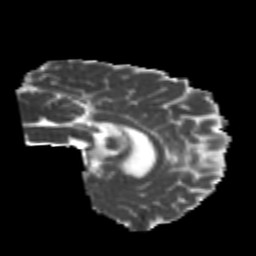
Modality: MD
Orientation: sagittal
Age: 24
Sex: male
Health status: healthy
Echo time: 0.074 s